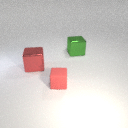
small red rubber cube to the left of large green metal cube